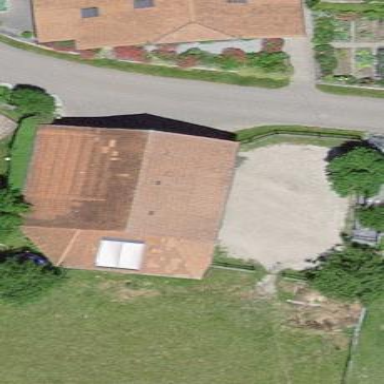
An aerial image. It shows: Stable.